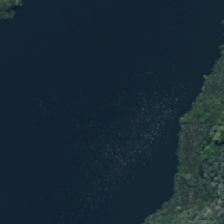
Land cover: lake_pond